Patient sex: F
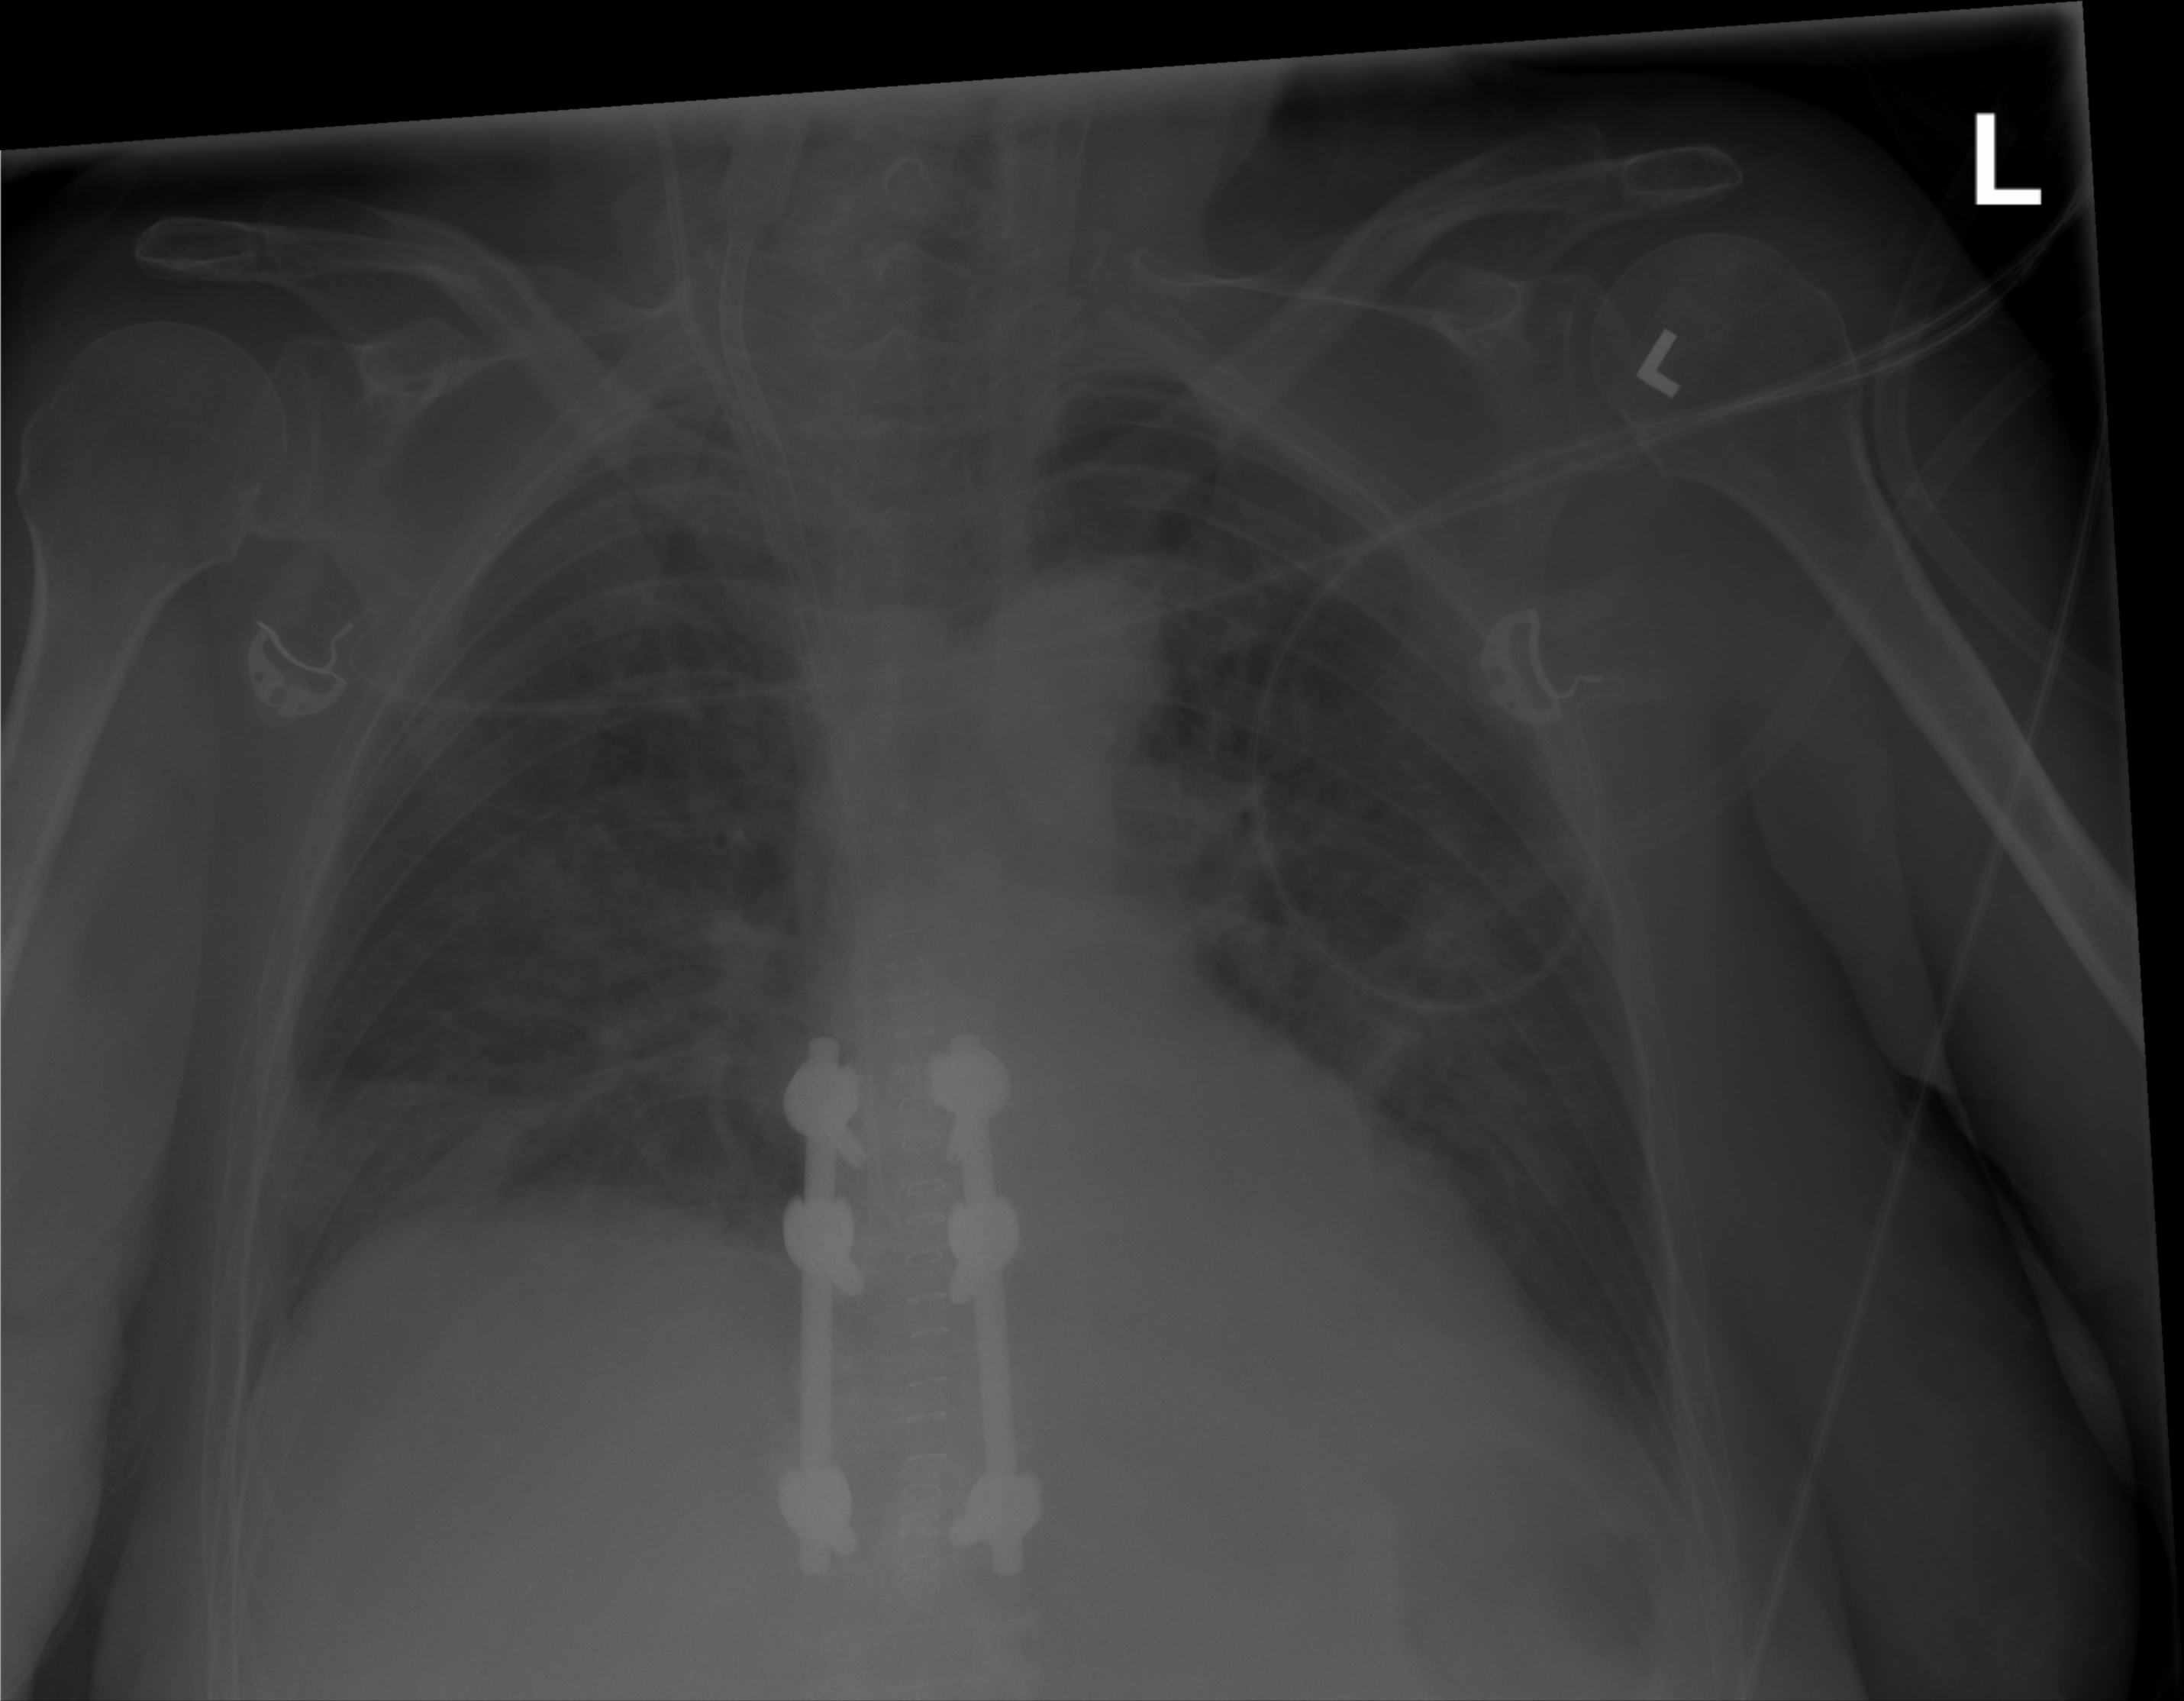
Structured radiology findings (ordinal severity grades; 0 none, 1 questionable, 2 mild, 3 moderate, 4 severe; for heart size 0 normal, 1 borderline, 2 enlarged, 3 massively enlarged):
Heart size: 0
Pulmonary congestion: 1
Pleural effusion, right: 1
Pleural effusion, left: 0
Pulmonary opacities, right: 2
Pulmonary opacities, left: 0
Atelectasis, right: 2
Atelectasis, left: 2